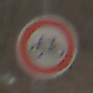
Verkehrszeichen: VerbotRadverkehr
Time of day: MorningAfternoon
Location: Outdoor (Nature)
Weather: PartlyCloudy
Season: Winter
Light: Natural